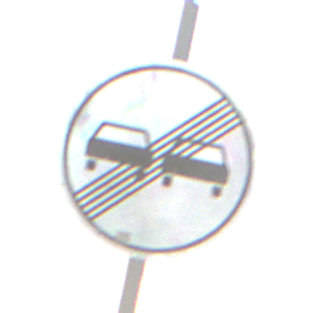
Verkehrszeichen: EndeUeberholverbot
Umgebung: Outdoor, Nature
Tageszeit: SunriseSunset
Wetter: PartlyCloudy
Licht: Natural
Jahreszeit: NotSpecified
Kontrast: LowContrast